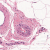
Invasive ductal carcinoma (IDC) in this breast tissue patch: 0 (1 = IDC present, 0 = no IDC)